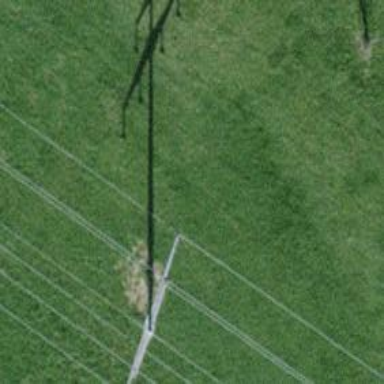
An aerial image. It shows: Power tower.